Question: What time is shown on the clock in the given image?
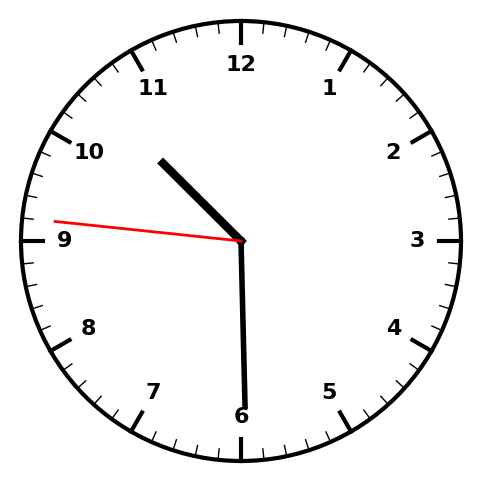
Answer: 10:29:46